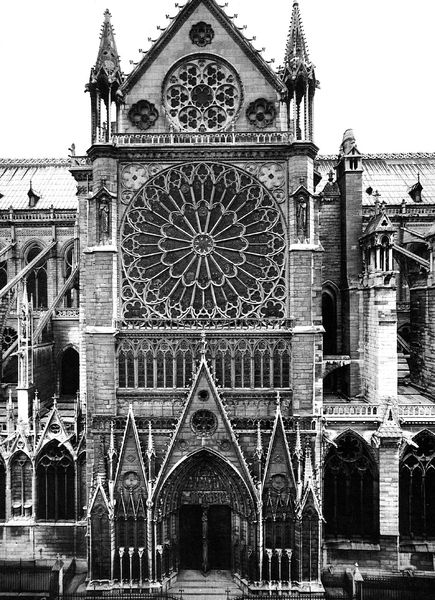
Titel: Kathedrale Notre Dame in Paris, Nordquerhausfassade
Künstler: Jean de Chelles
Standort: Paris (EU - F)
Schlagwörter: fenster, licht, dach, kirche, spitzen, gotik, turm, schiff, giebel, foto, fotografie, bögen, eingang, türmchen, türme, rundfenster, dom, schwarzweiß, kathedrale, portal, rosette, claude monet, london, tympanon, strebewerk, strebebogen, spitzen7